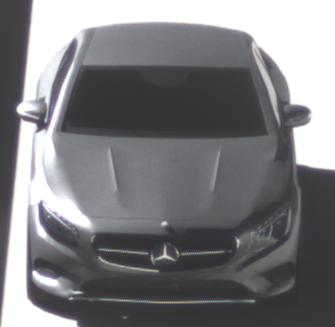
Make: Mercedes-Benz
Model: S 400 Coupé
Detailed model: S-Class (217) Coupé
Model produced from: 2015/10
Model produced until: 2017/09
Doors: 2
Color: gray
Road condition: dry road
Daytime: midday
Contrast: high contrast